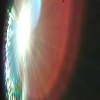
Label: sunburn